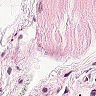
Metastatic tissue present: no